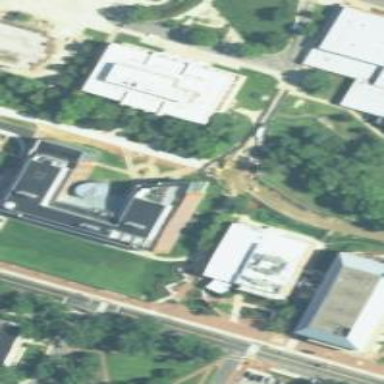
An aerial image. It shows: University building. It belongs to university.